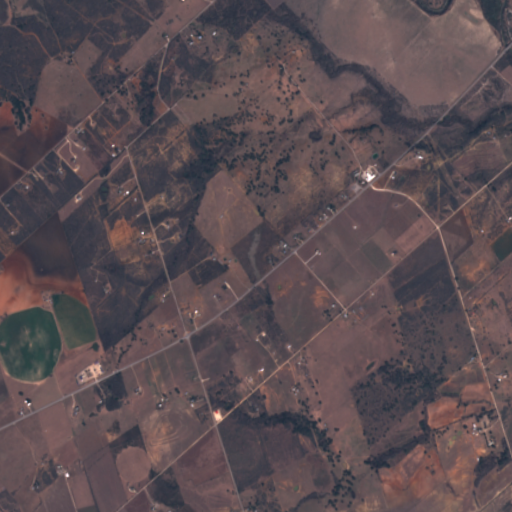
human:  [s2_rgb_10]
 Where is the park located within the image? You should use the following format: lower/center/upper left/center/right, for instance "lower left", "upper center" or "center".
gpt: The park is located in the upper right of the image.
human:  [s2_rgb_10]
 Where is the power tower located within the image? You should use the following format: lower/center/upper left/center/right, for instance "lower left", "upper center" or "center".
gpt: The power tower is located in the upper right of the image.
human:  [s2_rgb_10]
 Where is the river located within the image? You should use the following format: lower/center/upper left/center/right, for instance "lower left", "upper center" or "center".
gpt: The river is located in the upper right of the image.
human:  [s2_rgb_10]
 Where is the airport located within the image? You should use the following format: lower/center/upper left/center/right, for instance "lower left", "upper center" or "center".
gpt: There is no airport in the image.